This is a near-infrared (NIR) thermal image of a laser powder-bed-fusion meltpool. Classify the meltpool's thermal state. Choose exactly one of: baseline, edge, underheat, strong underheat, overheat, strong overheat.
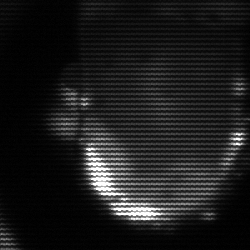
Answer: baseline